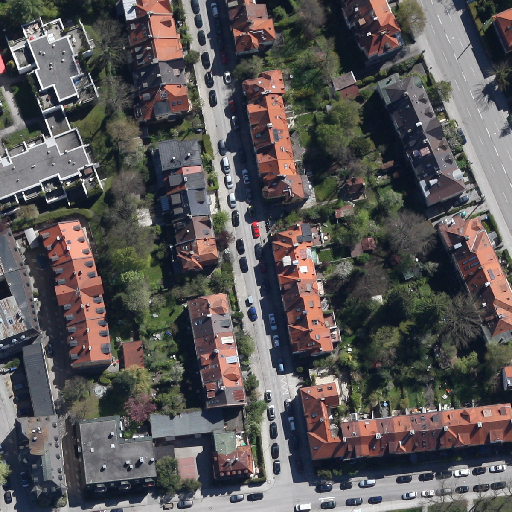
Referring expression: light-duty vehicle